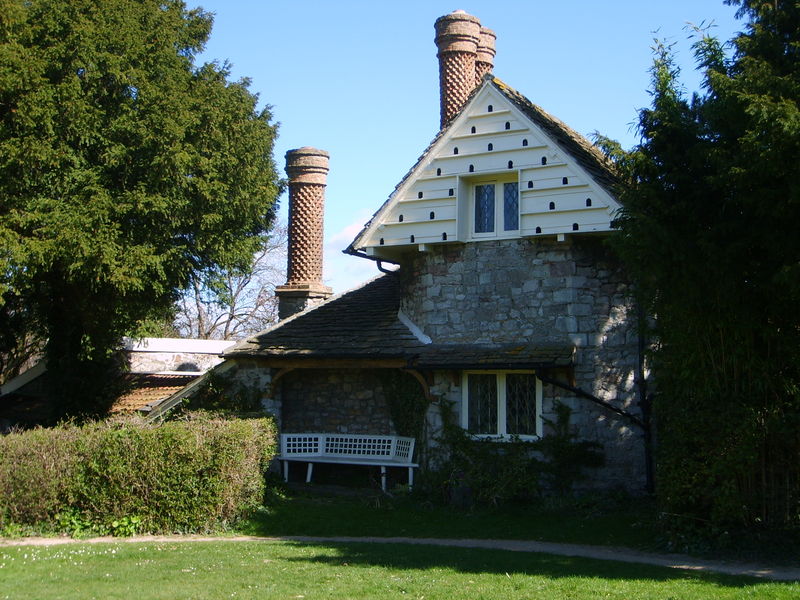
Titel: Model village, Einzelcottage
Künstler: John Nash
Standort: Bristol
Institution: Blaise Hamlet
Schlagwörter: baum, blau, himmel, schatten, weiß, bäume, grün, braun, fenster, holz, licht, schwarz, dach, gebäude, gras, haus, rasen, weg, wiese, wolke, architektur, stein, steine, natur, strauch, busch, büsche, pfad, sonne, england, kamin, kamine, schornstein, vorbau, garten, hellblau, giebel, mauer, schornsteine, ziegel, farbe, hecke, idylle, bank, detail, lichteinfall, foto, fotografie, wohnhaus, überdachung, hauswand, türme, dachfenster, mauerwerk, regenrinne, photo, efeu, walmdach, landhaus, gänseblümchen, steinhaus, rohr, holzdach, satteldach, naturstein, gartenbank, iese, feldstein, ruhesitz, taubenschlag, n, natursteinwand, bank grün, weißer giebel